Field crop: tomato
Growth stage: 2
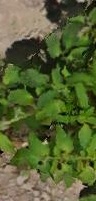
Species: tomato